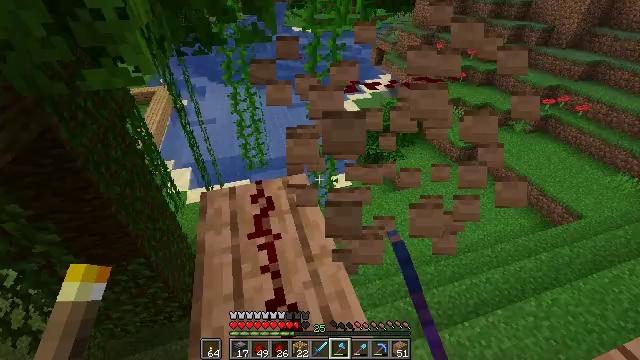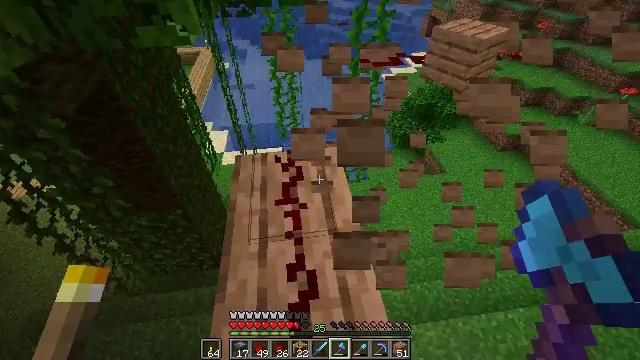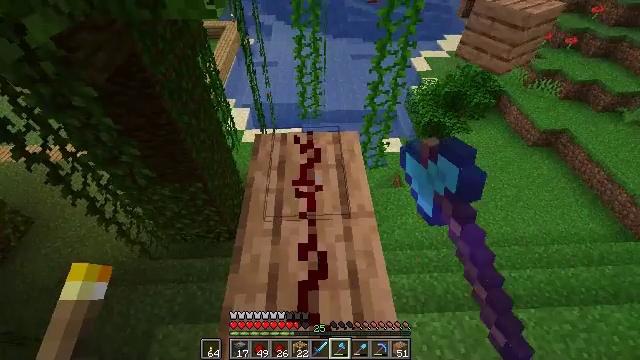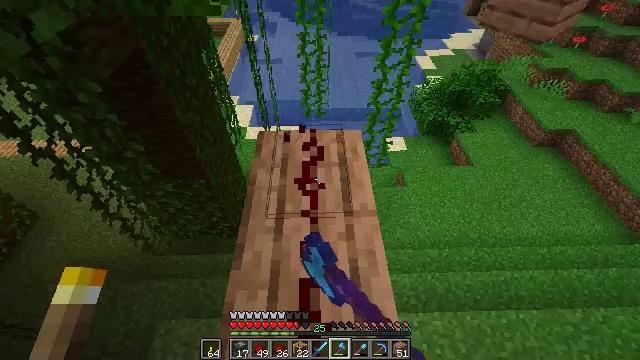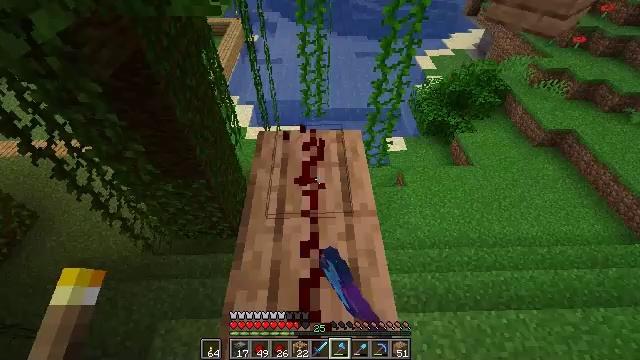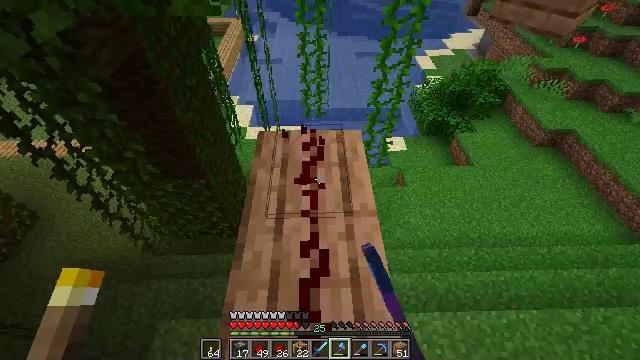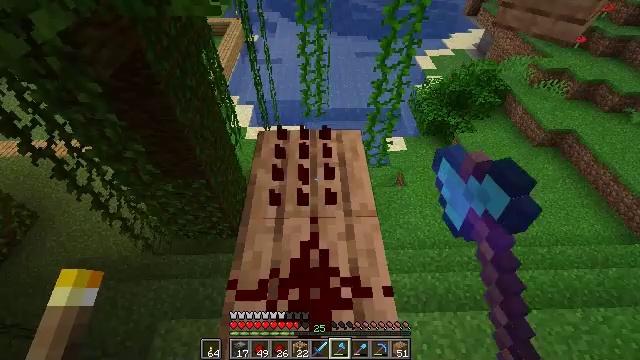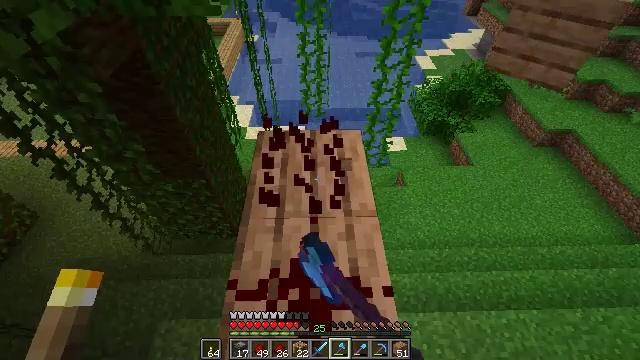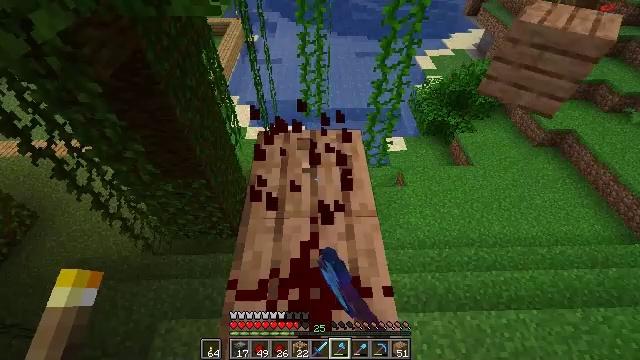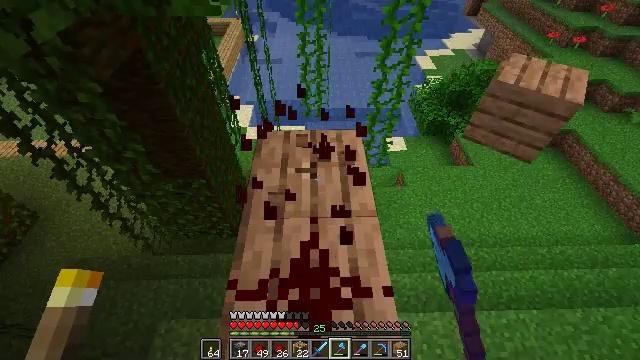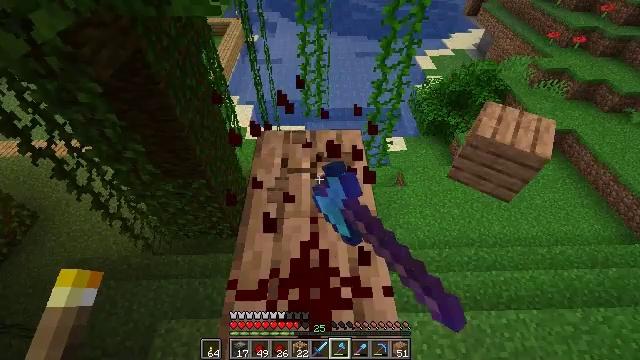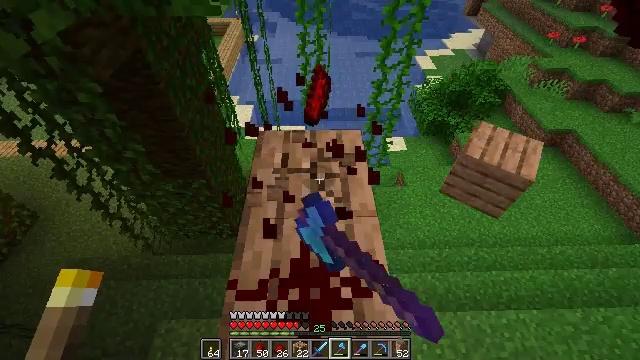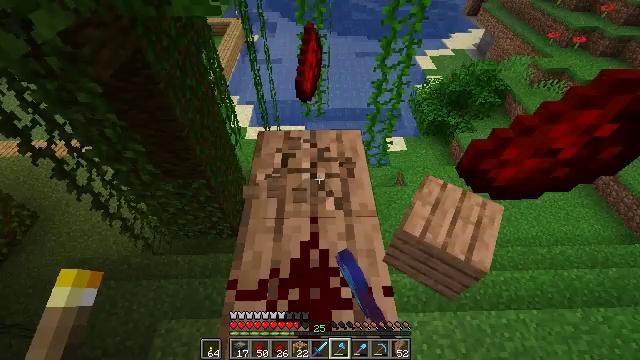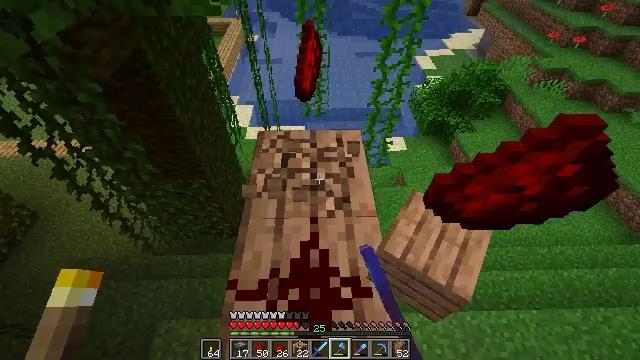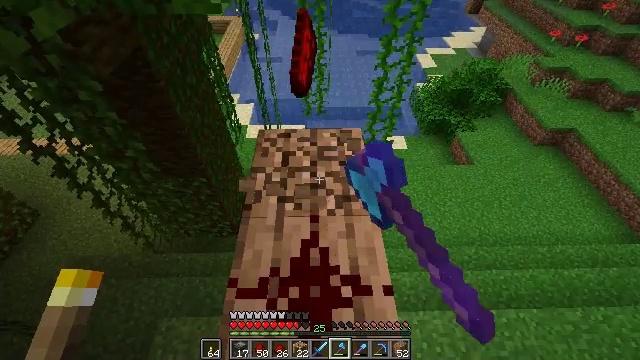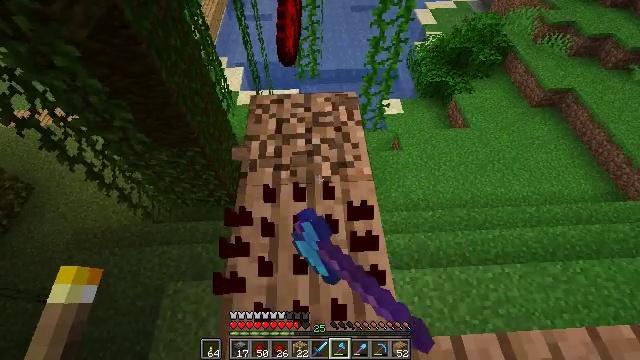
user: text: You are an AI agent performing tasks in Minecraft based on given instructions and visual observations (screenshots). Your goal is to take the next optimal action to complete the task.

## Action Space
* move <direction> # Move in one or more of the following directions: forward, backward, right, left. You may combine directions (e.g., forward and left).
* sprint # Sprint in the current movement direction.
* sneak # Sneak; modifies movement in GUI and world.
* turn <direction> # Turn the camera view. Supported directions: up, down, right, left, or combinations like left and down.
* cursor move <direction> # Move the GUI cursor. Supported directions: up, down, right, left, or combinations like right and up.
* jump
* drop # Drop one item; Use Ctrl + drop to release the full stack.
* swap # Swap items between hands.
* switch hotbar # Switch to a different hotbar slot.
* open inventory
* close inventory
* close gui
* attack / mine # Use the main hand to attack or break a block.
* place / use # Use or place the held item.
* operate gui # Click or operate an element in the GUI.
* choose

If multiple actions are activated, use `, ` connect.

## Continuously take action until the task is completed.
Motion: motion action
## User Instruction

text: Collect redstone wire by mining it.
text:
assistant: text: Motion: turn left and down, attack / mine
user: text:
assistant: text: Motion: turn left and down, attack / mine
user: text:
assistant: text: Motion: attack / mine
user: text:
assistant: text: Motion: attack / mine
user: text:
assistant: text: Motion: attack / mine
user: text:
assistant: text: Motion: attack / mine
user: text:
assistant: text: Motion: attack / mine
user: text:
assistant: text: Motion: attack / mine
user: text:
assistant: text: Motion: attack / mine
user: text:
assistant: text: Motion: attack / mine
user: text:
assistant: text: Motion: attack / mine
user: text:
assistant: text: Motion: attack / mine
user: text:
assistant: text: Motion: attack / mine
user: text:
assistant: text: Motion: attack / mine
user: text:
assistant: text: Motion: turn right and down, attack / mine
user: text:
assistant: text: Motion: turn right and down, attack / mine
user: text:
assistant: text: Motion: turn down, attack / mine
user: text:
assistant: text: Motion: turn down, attack / mine
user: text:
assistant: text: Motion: attack / mine
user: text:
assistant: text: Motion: attack / mine